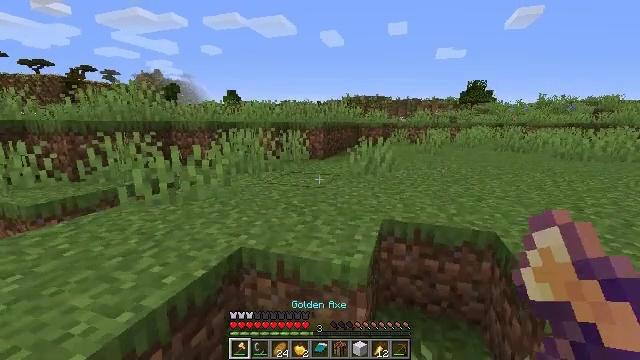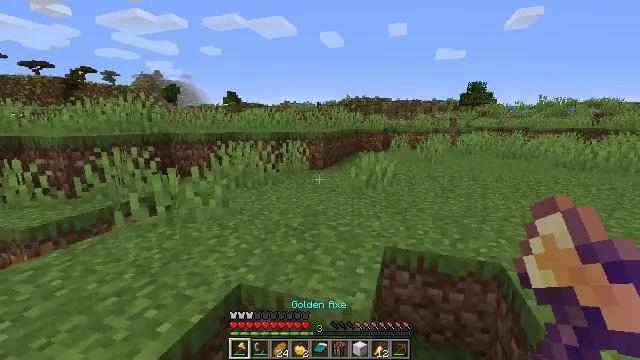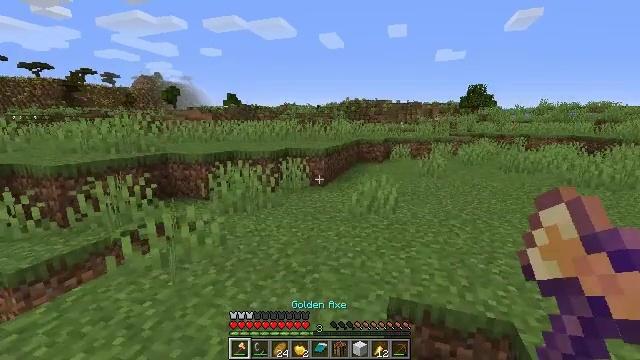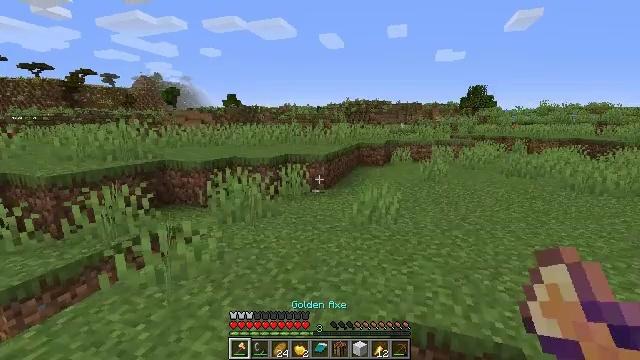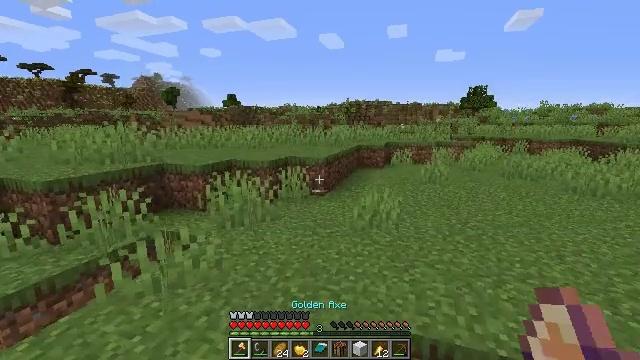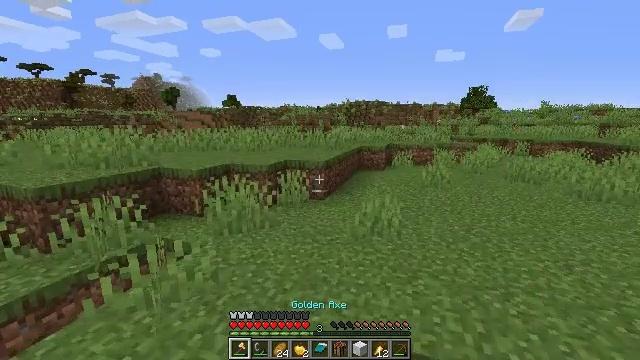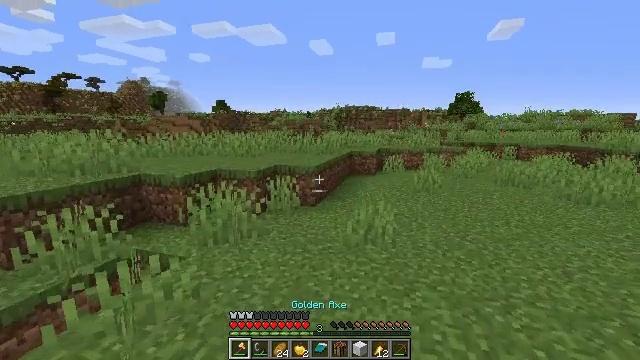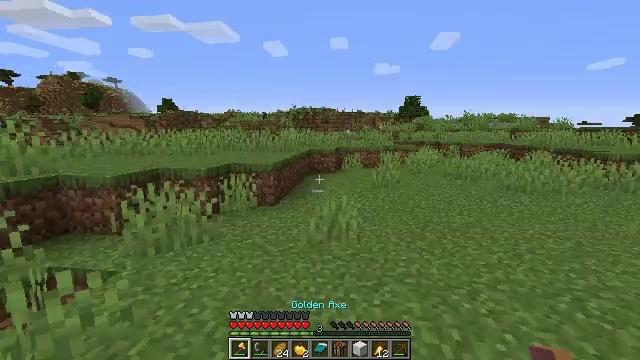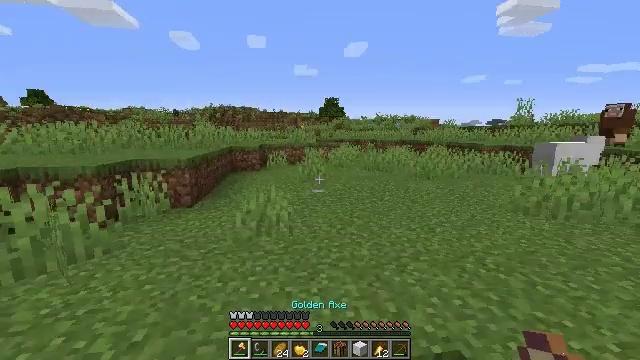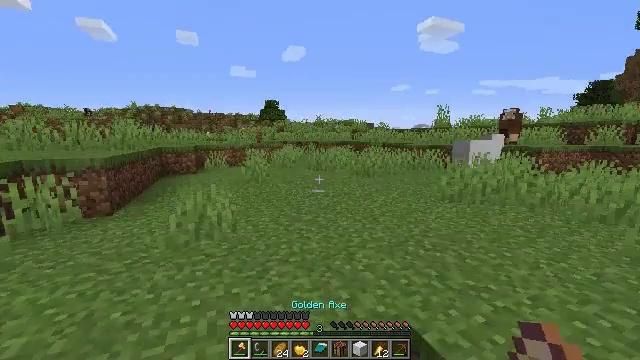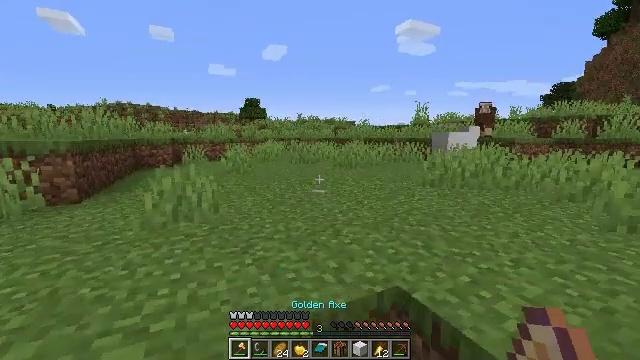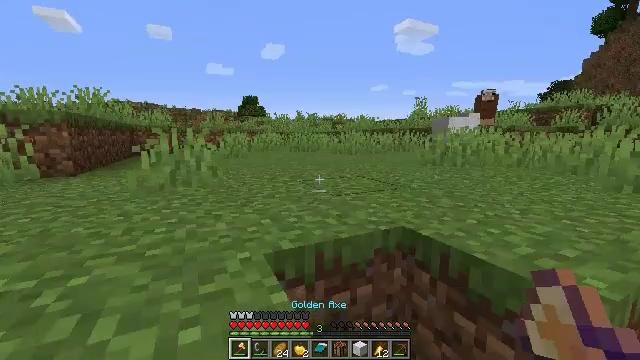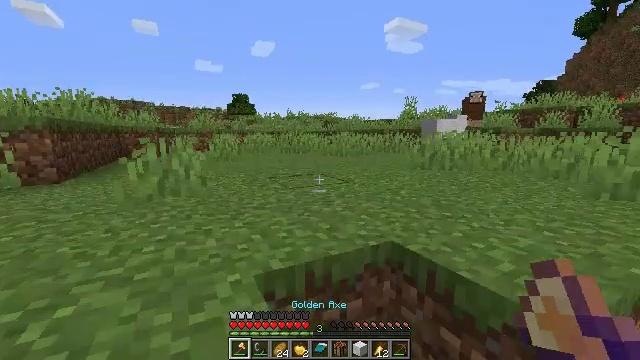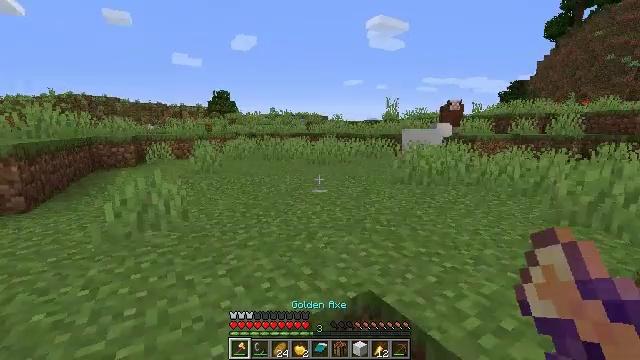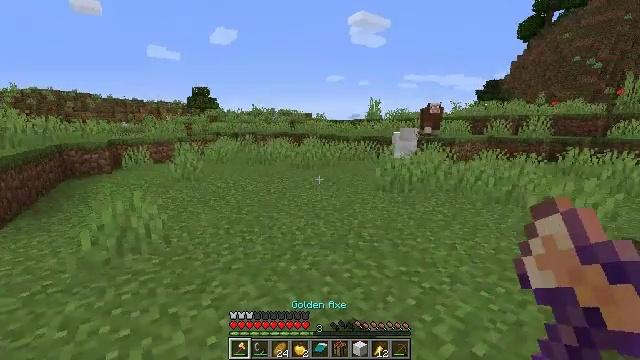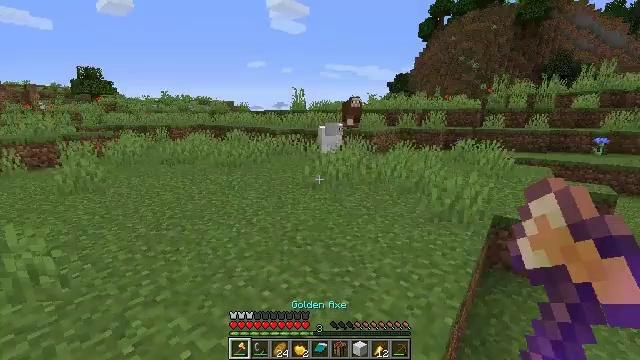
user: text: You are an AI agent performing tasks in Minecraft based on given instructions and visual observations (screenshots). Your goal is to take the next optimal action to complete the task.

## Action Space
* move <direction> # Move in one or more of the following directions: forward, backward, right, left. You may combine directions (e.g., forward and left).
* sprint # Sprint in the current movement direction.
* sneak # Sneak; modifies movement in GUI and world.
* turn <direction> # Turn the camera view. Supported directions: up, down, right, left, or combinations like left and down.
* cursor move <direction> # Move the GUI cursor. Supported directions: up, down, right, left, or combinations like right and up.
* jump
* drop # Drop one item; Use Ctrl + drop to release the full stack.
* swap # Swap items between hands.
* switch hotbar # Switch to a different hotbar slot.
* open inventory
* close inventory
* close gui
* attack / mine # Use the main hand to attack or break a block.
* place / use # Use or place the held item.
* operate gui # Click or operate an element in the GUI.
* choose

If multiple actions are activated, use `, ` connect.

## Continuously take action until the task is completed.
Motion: motion action
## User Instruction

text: Drop a golden axe.
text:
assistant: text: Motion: move forward, jump
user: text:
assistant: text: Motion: move forward, jump
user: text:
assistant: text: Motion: move forward, jump
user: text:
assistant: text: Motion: move forward, jump
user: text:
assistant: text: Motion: move forward, jump
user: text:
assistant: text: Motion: move forward, turn right and up, jump
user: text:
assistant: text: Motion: move forward, turn right, jump
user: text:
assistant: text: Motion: move forward, turn right, jump
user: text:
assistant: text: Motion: move forward, turn right
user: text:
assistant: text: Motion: move forward, turn right, jump
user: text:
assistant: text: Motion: move forward, jump
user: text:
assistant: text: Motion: move forward, turn right, jump
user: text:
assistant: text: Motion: move forward and move left, turn right, jump
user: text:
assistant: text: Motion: move forward and move left, turn right, jump
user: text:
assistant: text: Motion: move forward and move left, turn right and down, jump
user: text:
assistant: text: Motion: move forward and move left, turn right, jump
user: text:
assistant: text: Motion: move left, turn right
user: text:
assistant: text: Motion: move left
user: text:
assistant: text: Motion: move left
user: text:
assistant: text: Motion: move left
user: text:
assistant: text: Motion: move left
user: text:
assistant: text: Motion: move left
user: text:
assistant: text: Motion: move forward and move left
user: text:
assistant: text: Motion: move forward and move left
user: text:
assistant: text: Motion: move forward and move left
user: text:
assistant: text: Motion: move left
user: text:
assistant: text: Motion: move forward and move left
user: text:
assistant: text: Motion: move forward and move left
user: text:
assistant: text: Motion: move forward and move left
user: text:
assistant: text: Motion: move forward and move left